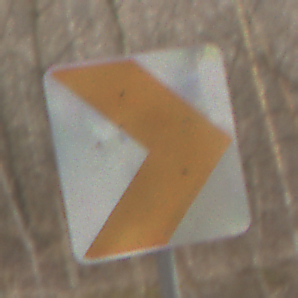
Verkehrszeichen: RichtungstafelnInKurvenKleinLinks
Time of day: MorningAfternoon
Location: Outdoor (Nature)
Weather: PartlyCloudy
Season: Winter
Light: Natural